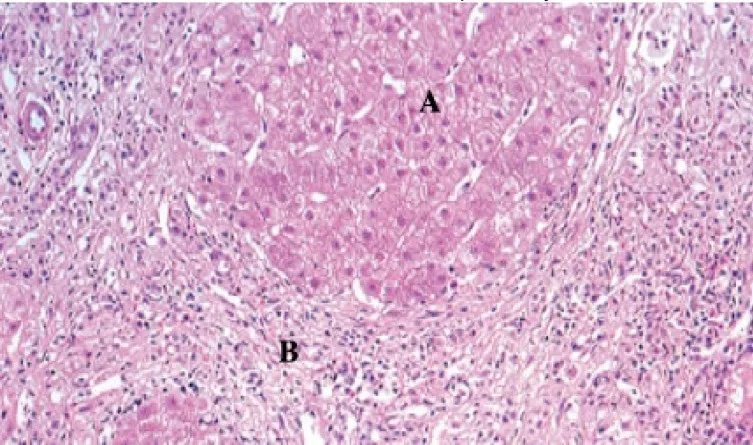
Photomicrography (100x magnification) of biopsy of background liver taken intraoperatively demonstrating severe, confluent, bridging necrosis in a predominantly centrilobular distribution, with no evidence of parenchymal liver disease.
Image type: pathology (h&e)